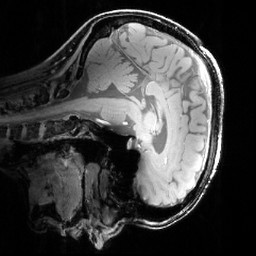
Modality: T1w
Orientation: sagittal
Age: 26
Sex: female
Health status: healthy
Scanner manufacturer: siemens
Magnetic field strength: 7 T
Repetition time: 4.3 s
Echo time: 0.00227 s